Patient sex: F
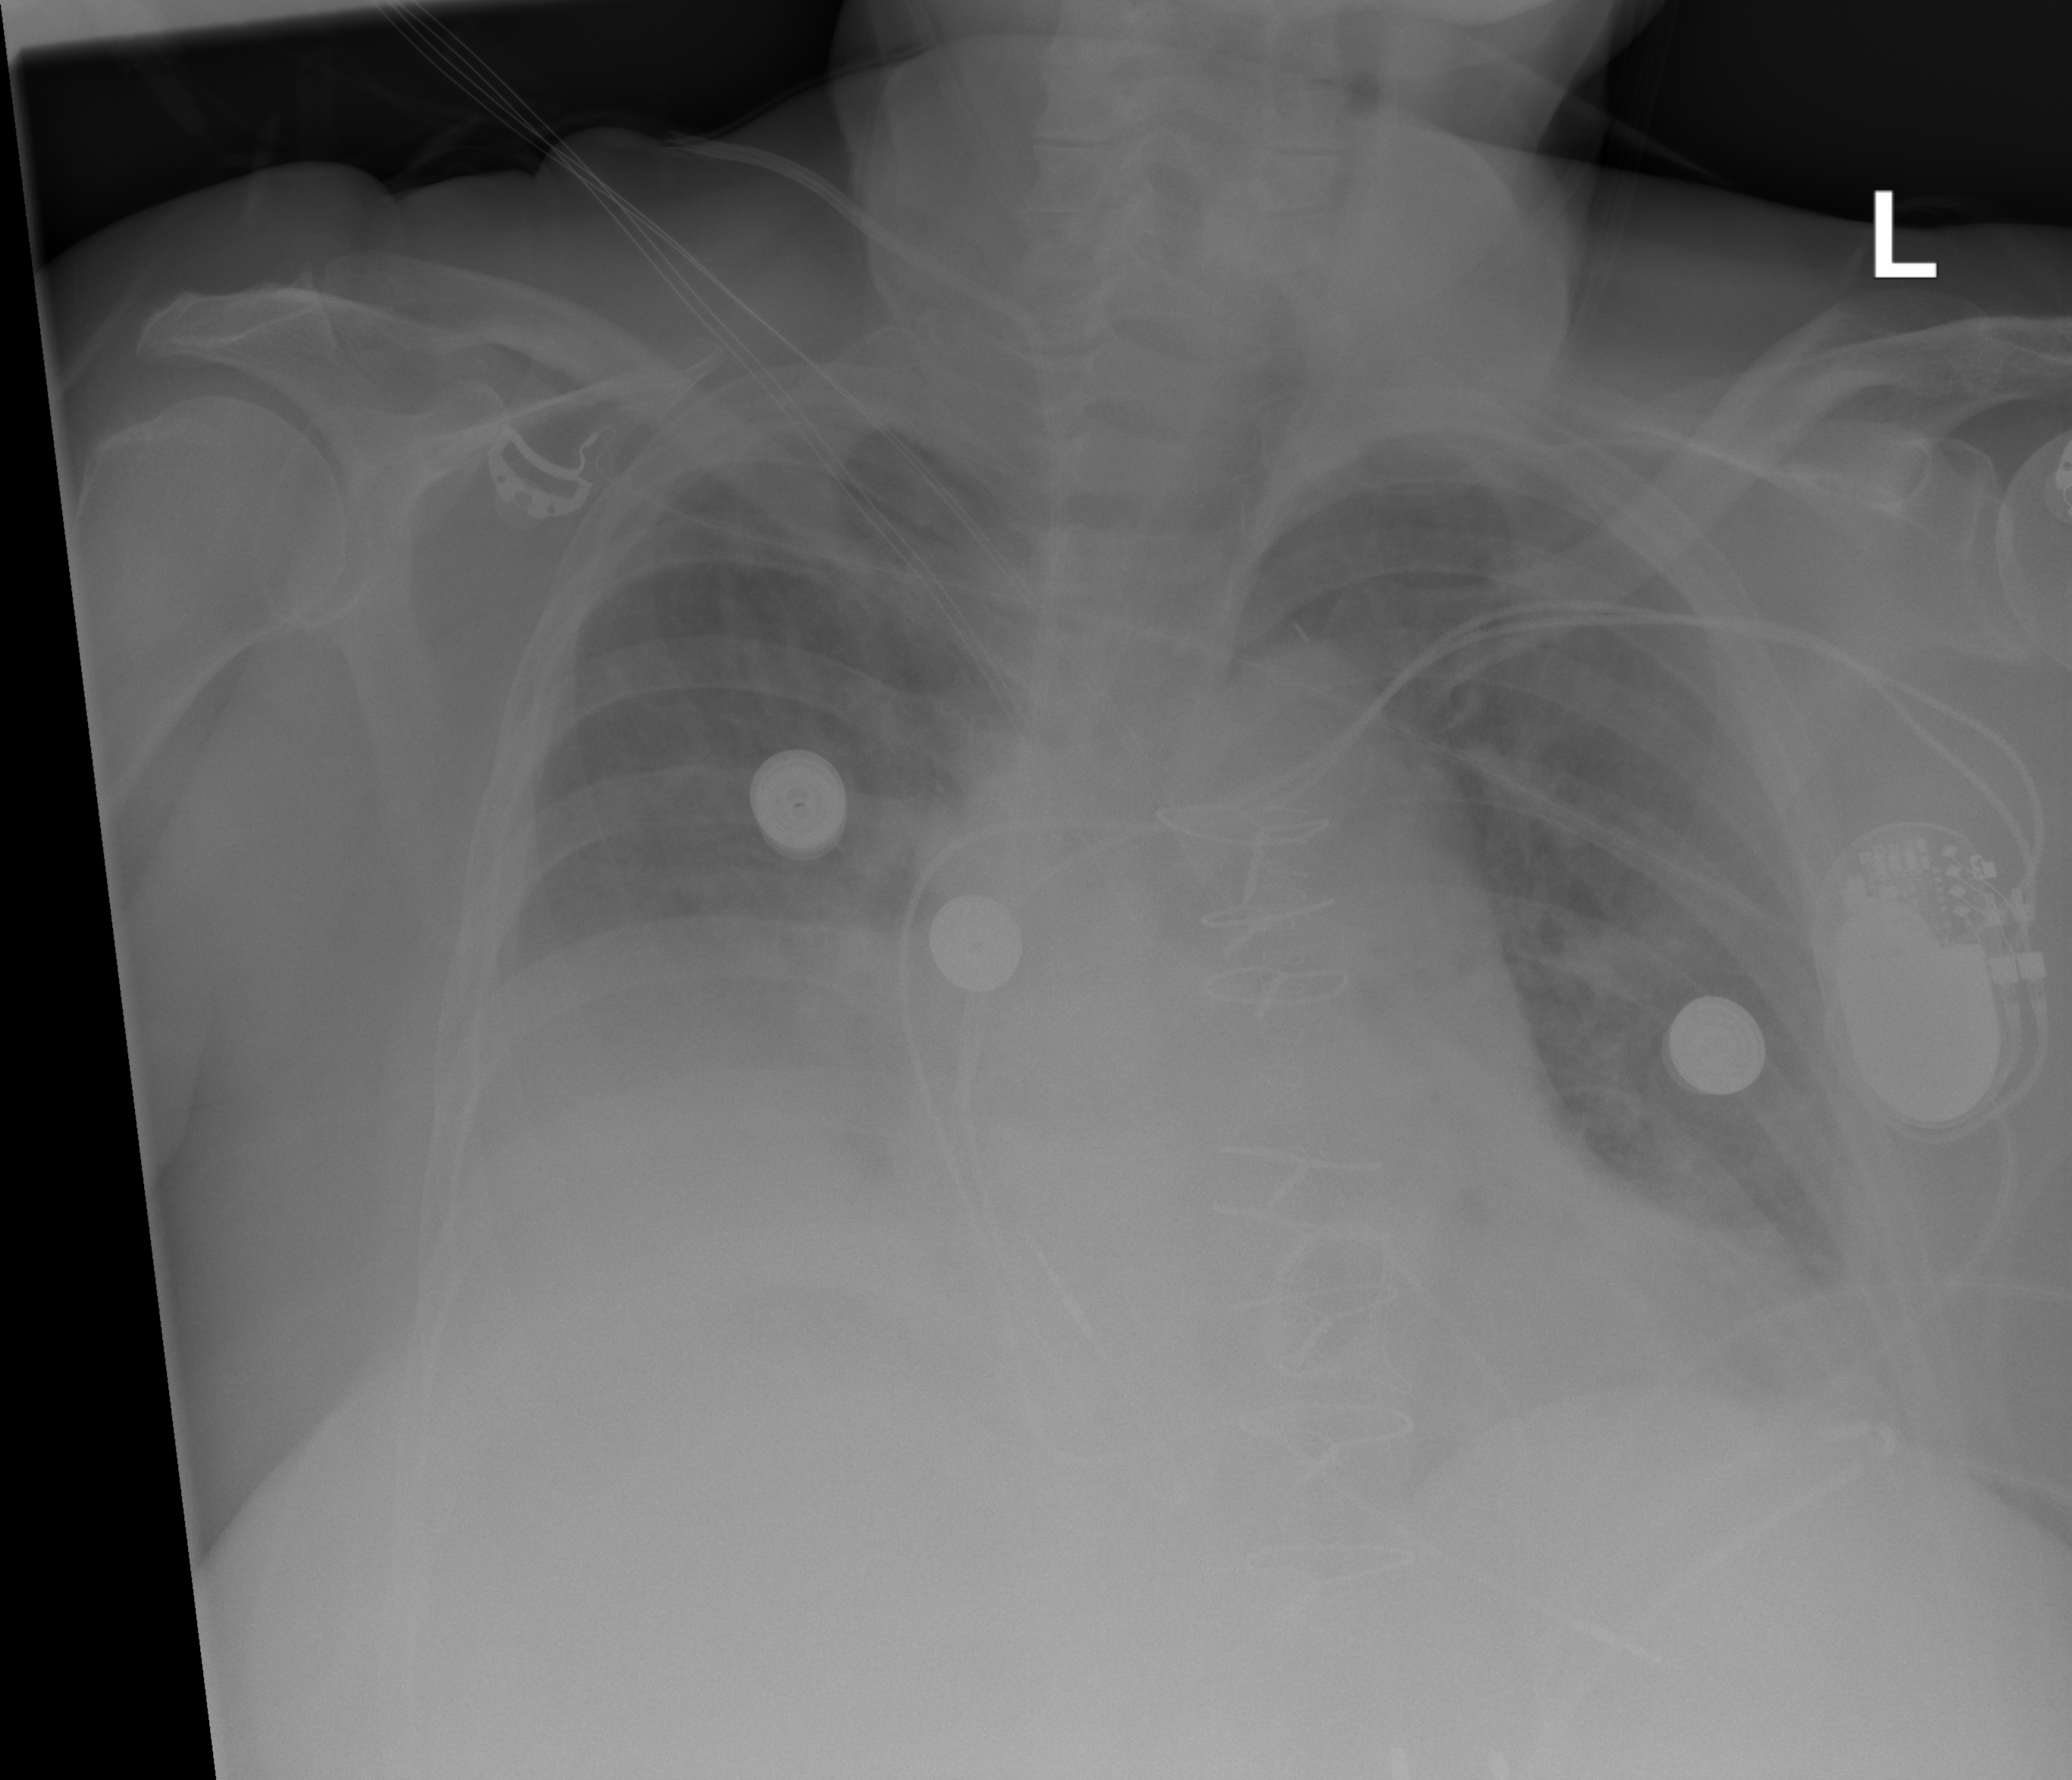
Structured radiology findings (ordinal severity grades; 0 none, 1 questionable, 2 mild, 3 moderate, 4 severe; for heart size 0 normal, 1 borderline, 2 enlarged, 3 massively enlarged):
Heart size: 1
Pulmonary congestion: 2
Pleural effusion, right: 2
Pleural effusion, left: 1
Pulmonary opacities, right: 2
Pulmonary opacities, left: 2
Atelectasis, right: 2
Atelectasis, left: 1